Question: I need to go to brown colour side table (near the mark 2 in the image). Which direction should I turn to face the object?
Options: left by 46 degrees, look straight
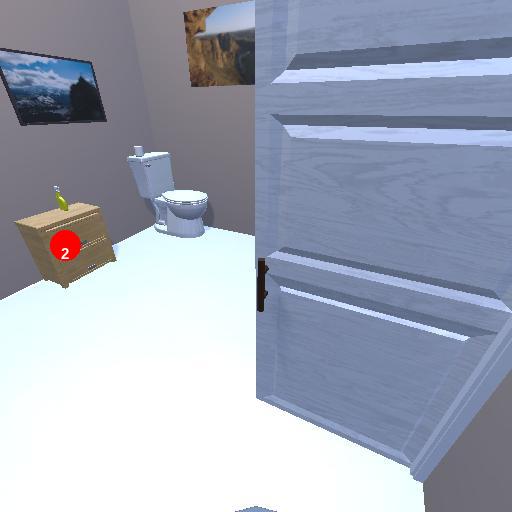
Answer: left by 46 degrees